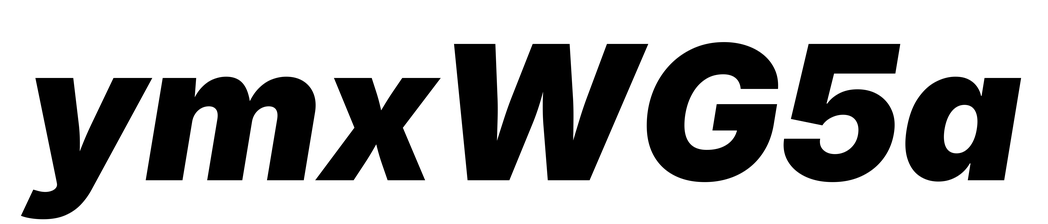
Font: Inter-Italic_Black_Italic